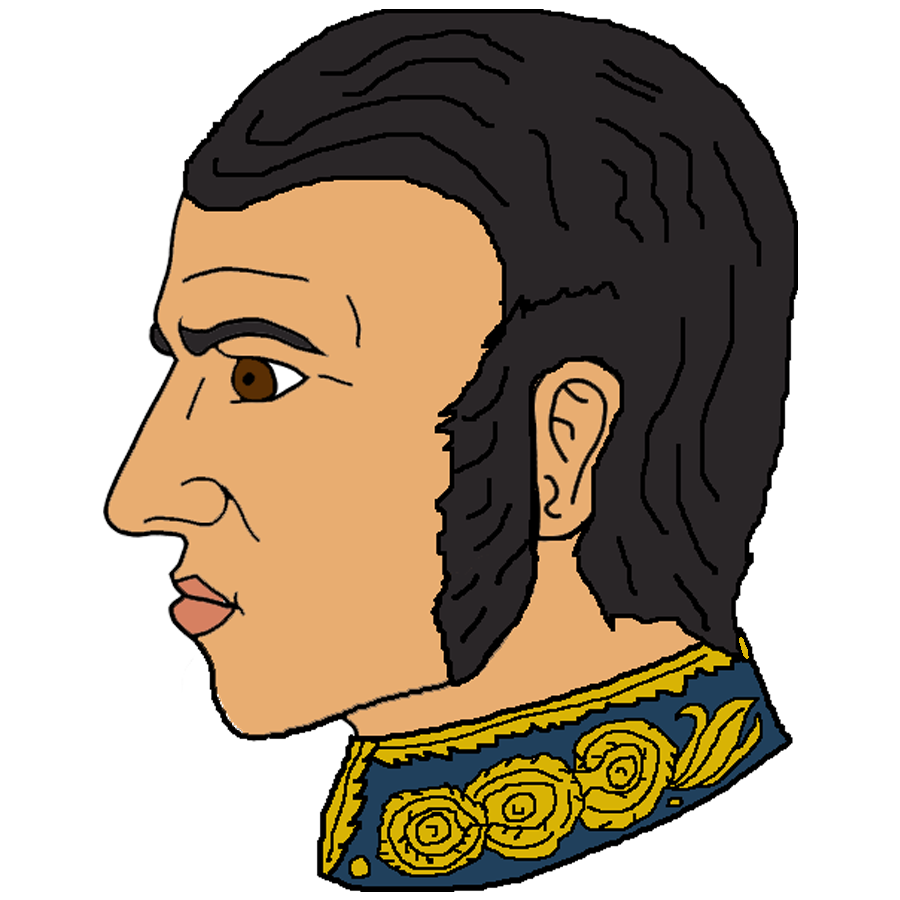
Label: 4_Yes_Chad